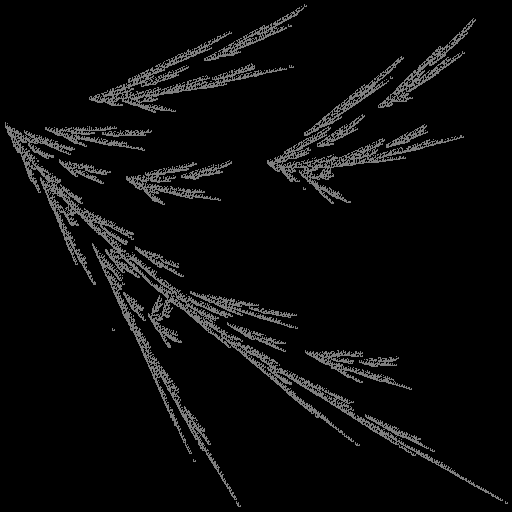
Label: filmyfern